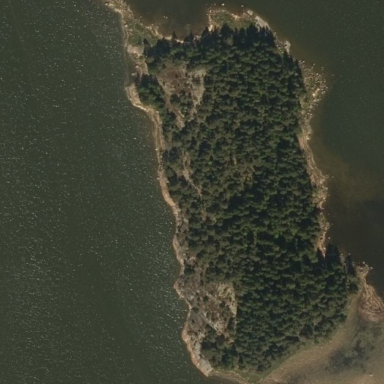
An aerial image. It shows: Islet located along the natural coastline.